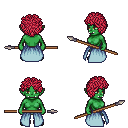
a pixel art fantasy rpg character, female body template, orc, green skin, overskirt, teal pants, ruby red curly afro hairstyle, black shoes, spear, four views (front, back, left, right), 2x2 character sprite sheet, small pixel art, hard edges, no anti-aliasing